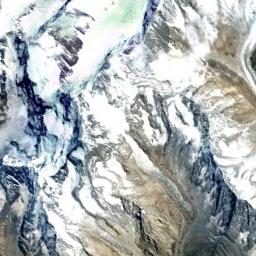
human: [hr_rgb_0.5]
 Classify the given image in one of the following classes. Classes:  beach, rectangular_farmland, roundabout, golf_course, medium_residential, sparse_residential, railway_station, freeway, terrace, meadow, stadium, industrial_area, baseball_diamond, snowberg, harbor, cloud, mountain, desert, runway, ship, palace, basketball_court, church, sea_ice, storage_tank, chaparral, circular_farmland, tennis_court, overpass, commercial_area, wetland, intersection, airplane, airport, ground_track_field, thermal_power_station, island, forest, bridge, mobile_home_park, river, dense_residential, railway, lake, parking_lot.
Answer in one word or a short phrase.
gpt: snowberg